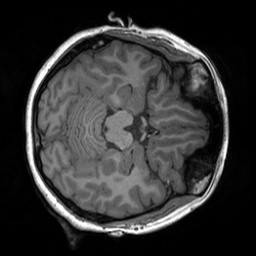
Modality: T1w
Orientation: axial
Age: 24
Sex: female
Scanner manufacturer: siemens
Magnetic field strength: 3 T
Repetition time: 1.9 s
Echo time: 0.00252 s